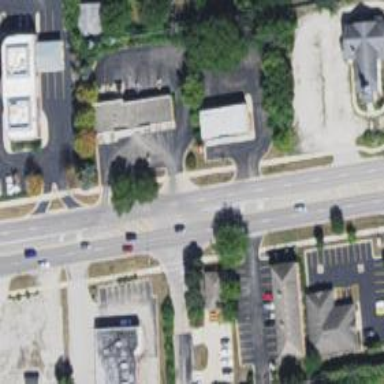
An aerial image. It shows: Primary highway with asphalt surface and separate sidewalk.